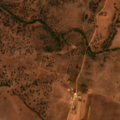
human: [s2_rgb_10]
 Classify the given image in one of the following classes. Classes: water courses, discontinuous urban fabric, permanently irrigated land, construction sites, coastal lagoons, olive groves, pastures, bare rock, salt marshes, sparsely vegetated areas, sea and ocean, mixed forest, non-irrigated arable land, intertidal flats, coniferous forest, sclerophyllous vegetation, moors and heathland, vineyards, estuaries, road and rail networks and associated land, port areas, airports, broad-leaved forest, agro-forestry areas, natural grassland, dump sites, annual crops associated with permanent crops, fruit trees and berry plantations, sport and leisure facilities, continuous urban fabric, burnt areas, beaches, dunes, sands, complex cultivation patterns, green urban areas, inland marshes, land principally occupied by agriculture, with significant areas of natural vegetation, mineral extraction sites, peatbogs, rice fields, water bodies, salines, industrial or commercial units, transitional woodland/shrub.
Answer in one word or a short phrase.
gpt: non-irrigated arable land, pastures, complex cultivation patterns, agro-forestry areas